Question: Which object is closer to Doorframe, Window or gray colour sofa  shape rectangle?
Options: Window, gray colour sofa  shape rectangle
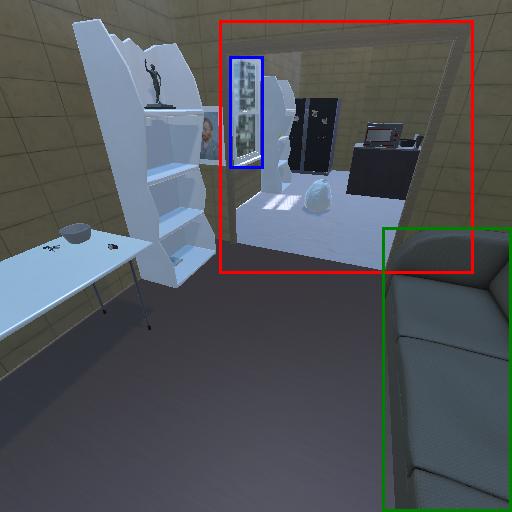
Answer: Window